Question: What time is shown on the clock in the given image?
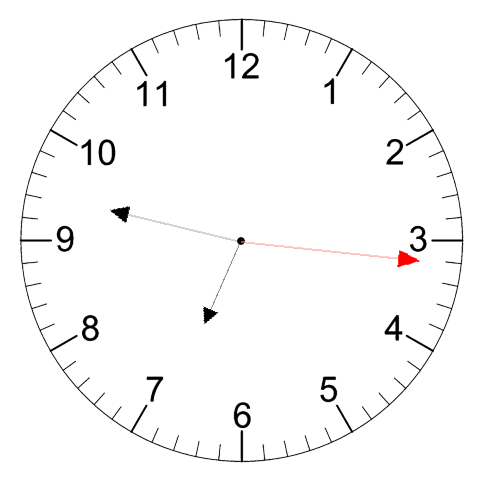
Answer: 06:47:16